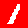
Digit: 1